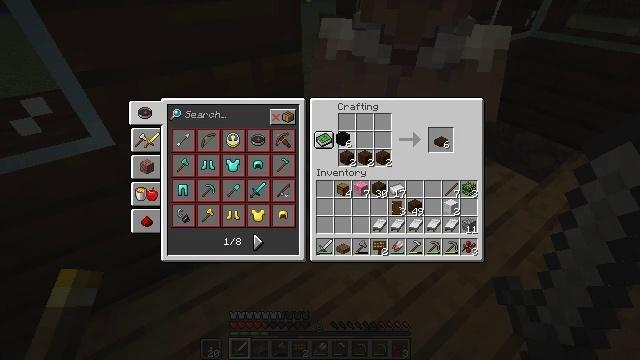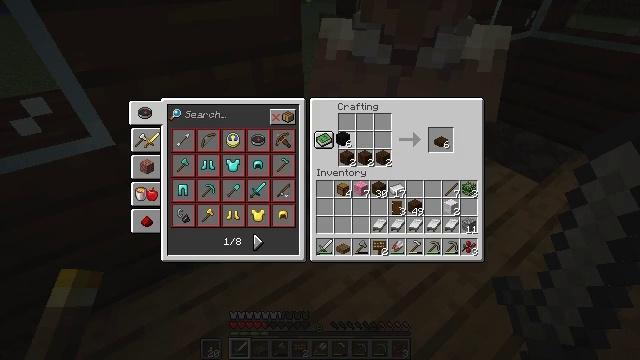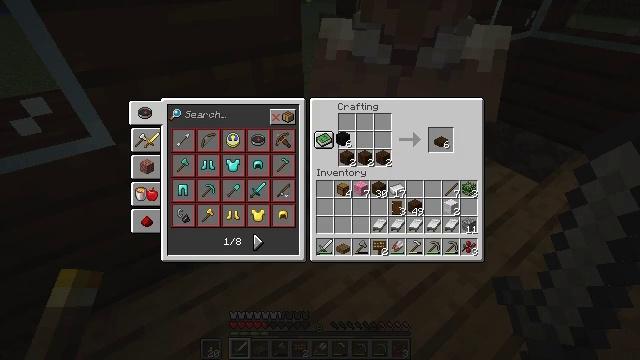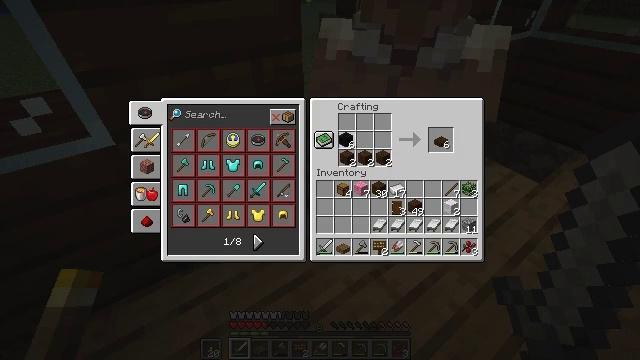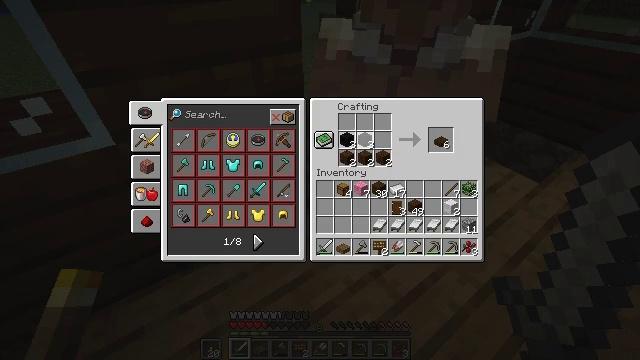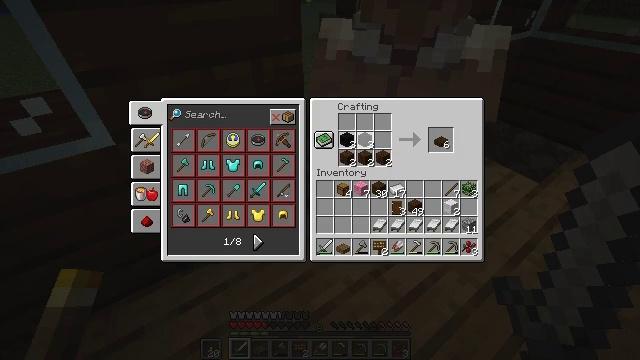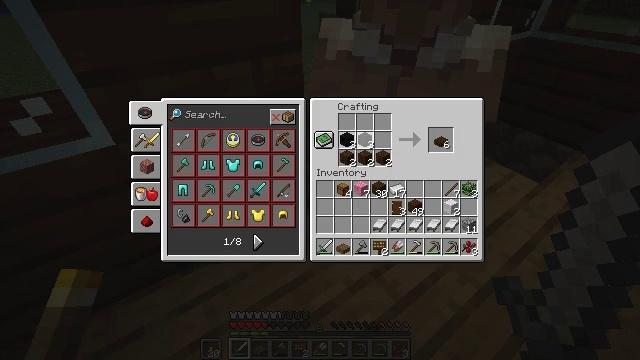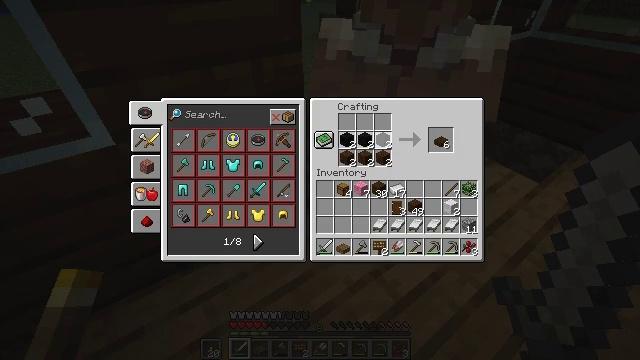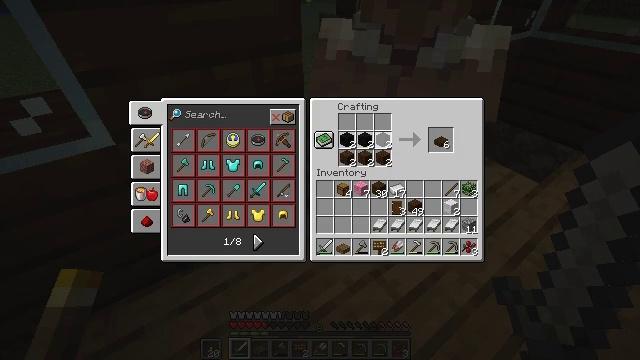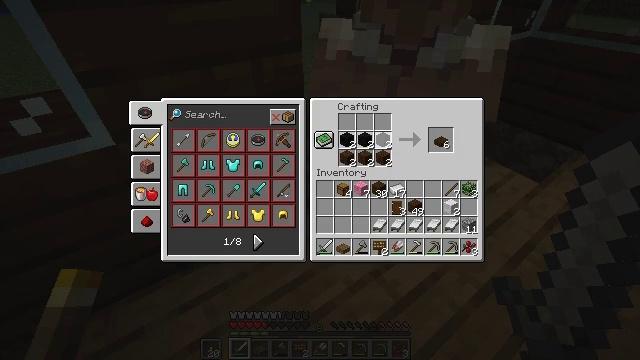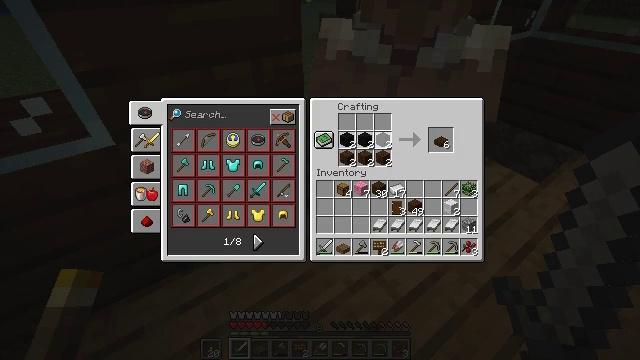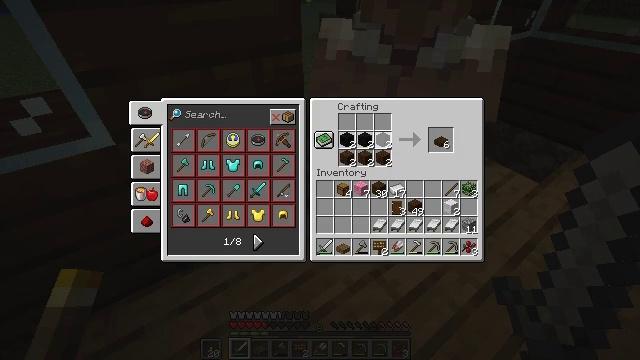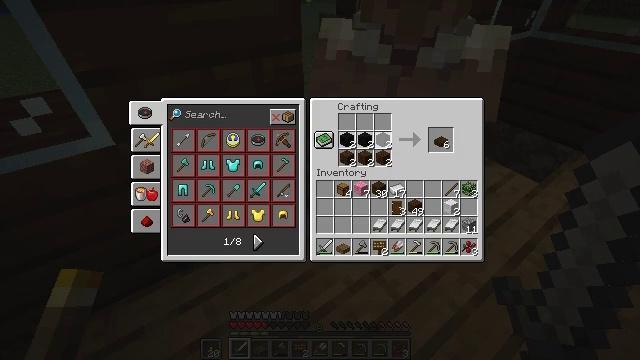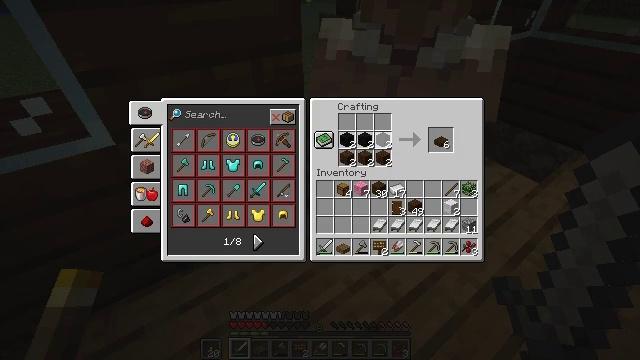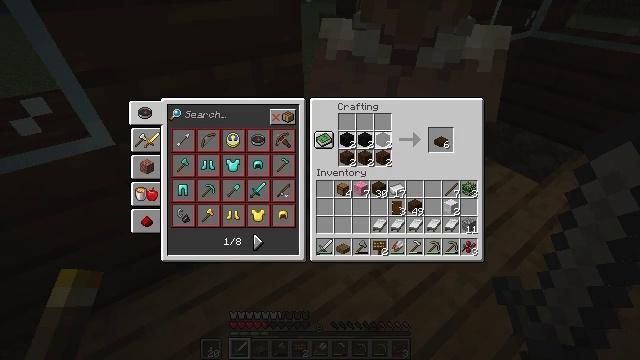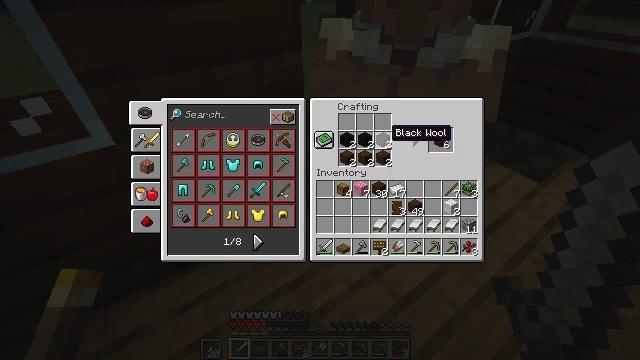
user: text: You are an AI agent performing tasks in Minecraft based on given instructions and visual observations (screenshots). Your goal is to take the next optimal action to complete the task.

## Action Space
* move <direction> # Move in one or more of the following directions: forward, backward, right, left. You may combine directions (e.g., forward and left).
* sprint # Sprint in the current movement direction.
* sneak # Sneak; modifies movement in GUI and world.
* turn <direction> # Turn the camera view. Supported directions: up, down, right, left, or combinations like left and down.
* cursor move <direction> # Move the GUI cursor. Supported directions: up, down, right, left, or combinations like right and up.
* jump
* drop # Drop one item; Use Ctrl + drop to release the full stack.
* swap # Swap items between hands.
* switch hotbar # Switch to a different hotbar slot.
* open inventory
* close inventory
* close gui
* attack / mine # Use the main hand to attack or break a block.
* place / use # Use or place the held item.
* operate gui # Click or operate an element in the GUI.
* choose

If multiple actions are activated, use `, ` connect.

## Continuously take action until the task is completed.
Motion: motion action
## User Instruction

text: Obtain a black bed by crafting it.
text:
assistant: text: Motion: no_op
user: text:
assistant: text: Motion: operate gui
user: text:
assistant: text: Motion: operate gui
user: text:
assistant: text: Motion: cursor move right, operate gui
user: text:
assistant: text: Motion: cursor move right, operate gui
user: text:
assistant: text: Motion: cursor move right, operate gui
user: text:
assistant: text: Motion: operate gui
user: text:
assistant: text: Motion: operate gui
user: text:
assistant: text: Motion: operate gui
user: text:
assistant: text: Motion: operate gui
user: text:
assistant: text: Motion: operate gui
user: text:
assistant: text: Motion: operate gui
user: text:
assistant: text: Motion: operate gui
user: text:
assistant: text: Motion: operate gui
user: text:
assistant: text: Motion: no_op
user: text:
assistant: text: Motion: cursor move right and down
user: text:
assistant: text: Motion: cursor move right and down
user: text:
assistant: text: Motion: cursor move right
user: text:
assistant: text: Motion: no_op
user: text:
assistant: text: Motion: no_op
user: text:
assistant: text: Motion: no_op
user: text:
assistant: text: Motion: sneak, cursor move up
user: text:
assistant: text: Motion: sneak, cursor move up
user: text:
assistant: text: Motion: sneak
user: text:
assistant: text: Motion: sneak
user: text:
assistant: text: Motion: sneak
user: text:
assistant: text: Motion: sneak
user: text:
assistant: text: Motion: sneak
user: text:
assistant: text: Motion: sneak
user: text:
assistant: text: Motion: sneak